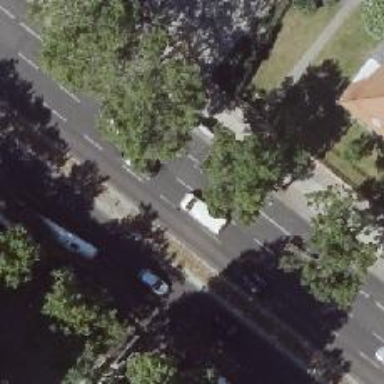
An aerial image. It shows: Secondary road with asphalt surface. There is cycleway on the right shared with buses.